Question: I have a Talend Project, that Synchronize two tables by :
1. DELETE TABLE 1
2. SELECT * TABLE 2
3. INSERT TABLE 1
look at photo down below.
Imagine, two first steps go fine, but at final step (insertion) it throws an error. Can I restore deleted rows, that were executed on the very first step?
And how 'tMSSqlRollback' works anyway? I tried in vain to set it up. (There're no components in "List of components" drop down list, in 'Simple parameter' tab.

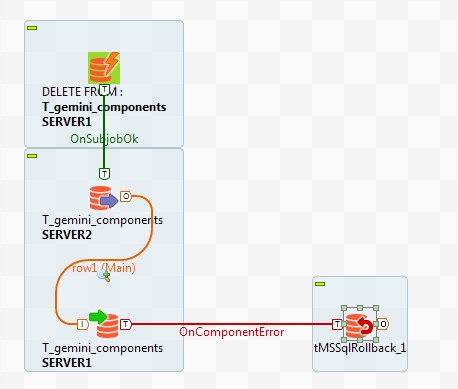
Answer: First of all, as garpitmzn said, you should open a connection with the corresponding element for your database type, say . This could be done with a . Now, also add a in a .
You want to add some error handling. There are two ways
- 'Extended inserts' is activated for : You would have to add a somewhere outside your job. Add a for your database type directly after it (like with the , link it with ).- 'Extended inserts' is deactivated: Additionally to , you also can connect per right click . Those rows are rejected for some reason. You can collect these records and store them in a table or some kind of error reporting where you handle those rejected rows. This way, although more detailed, can be very very bad on performance. Also, if the database connection crashes or something else is wrong, you still would need a
The rollback component doesn't need to be part of the main job.